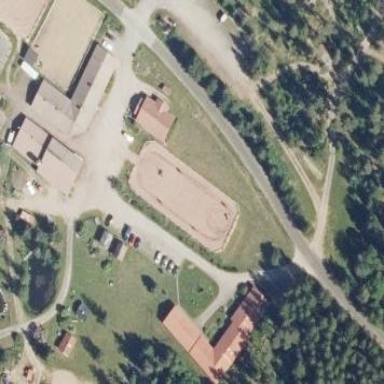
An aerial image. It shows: Equestrian pitch for leisure land sports.